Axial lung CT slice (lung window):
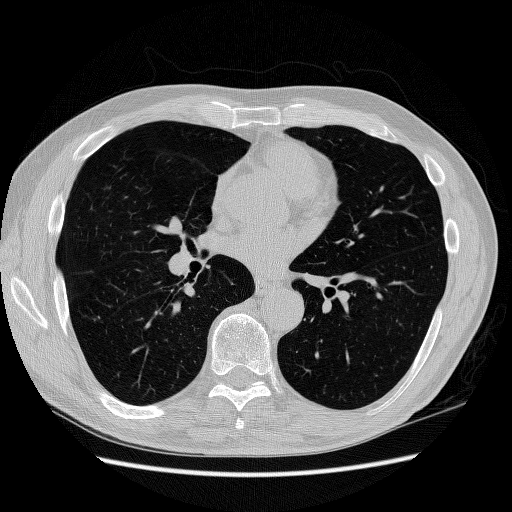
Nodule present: no